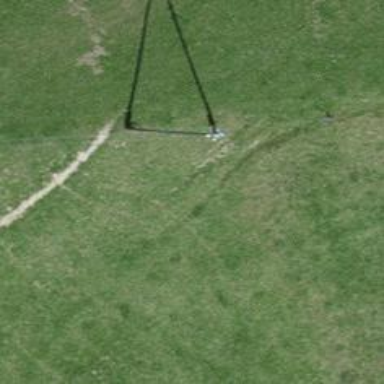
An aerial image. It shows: Minor power line.